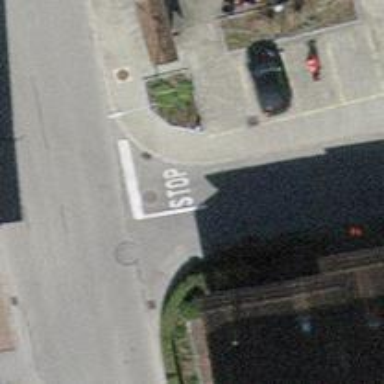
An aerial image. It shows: Stop road.